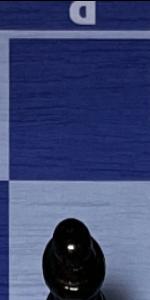
Label: Empty